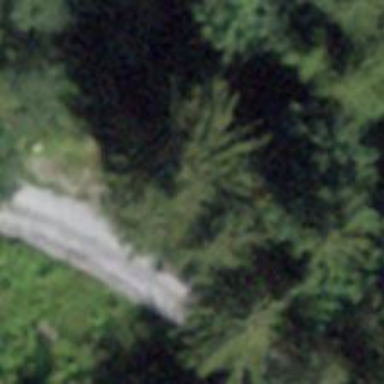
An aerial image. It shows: Unpaved track with grade2 quality type.